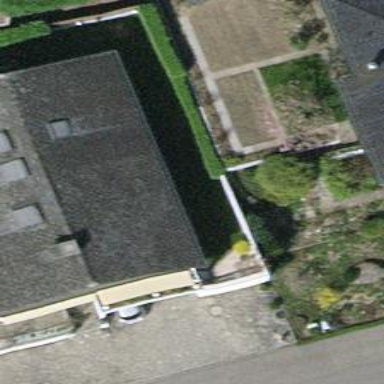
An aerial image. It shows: Hedge barrier.